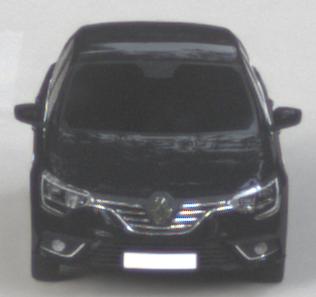
Make: Renault
Model: Mégane ENERGY TCe 100
Detailed model: Mégane (IV)
Model produced from: 2016/03
Model produced until: 2018/08
Doors: 5
Color: black
Road condition: dry road
Daytime: morning or afternoon
Contrast: low contrast